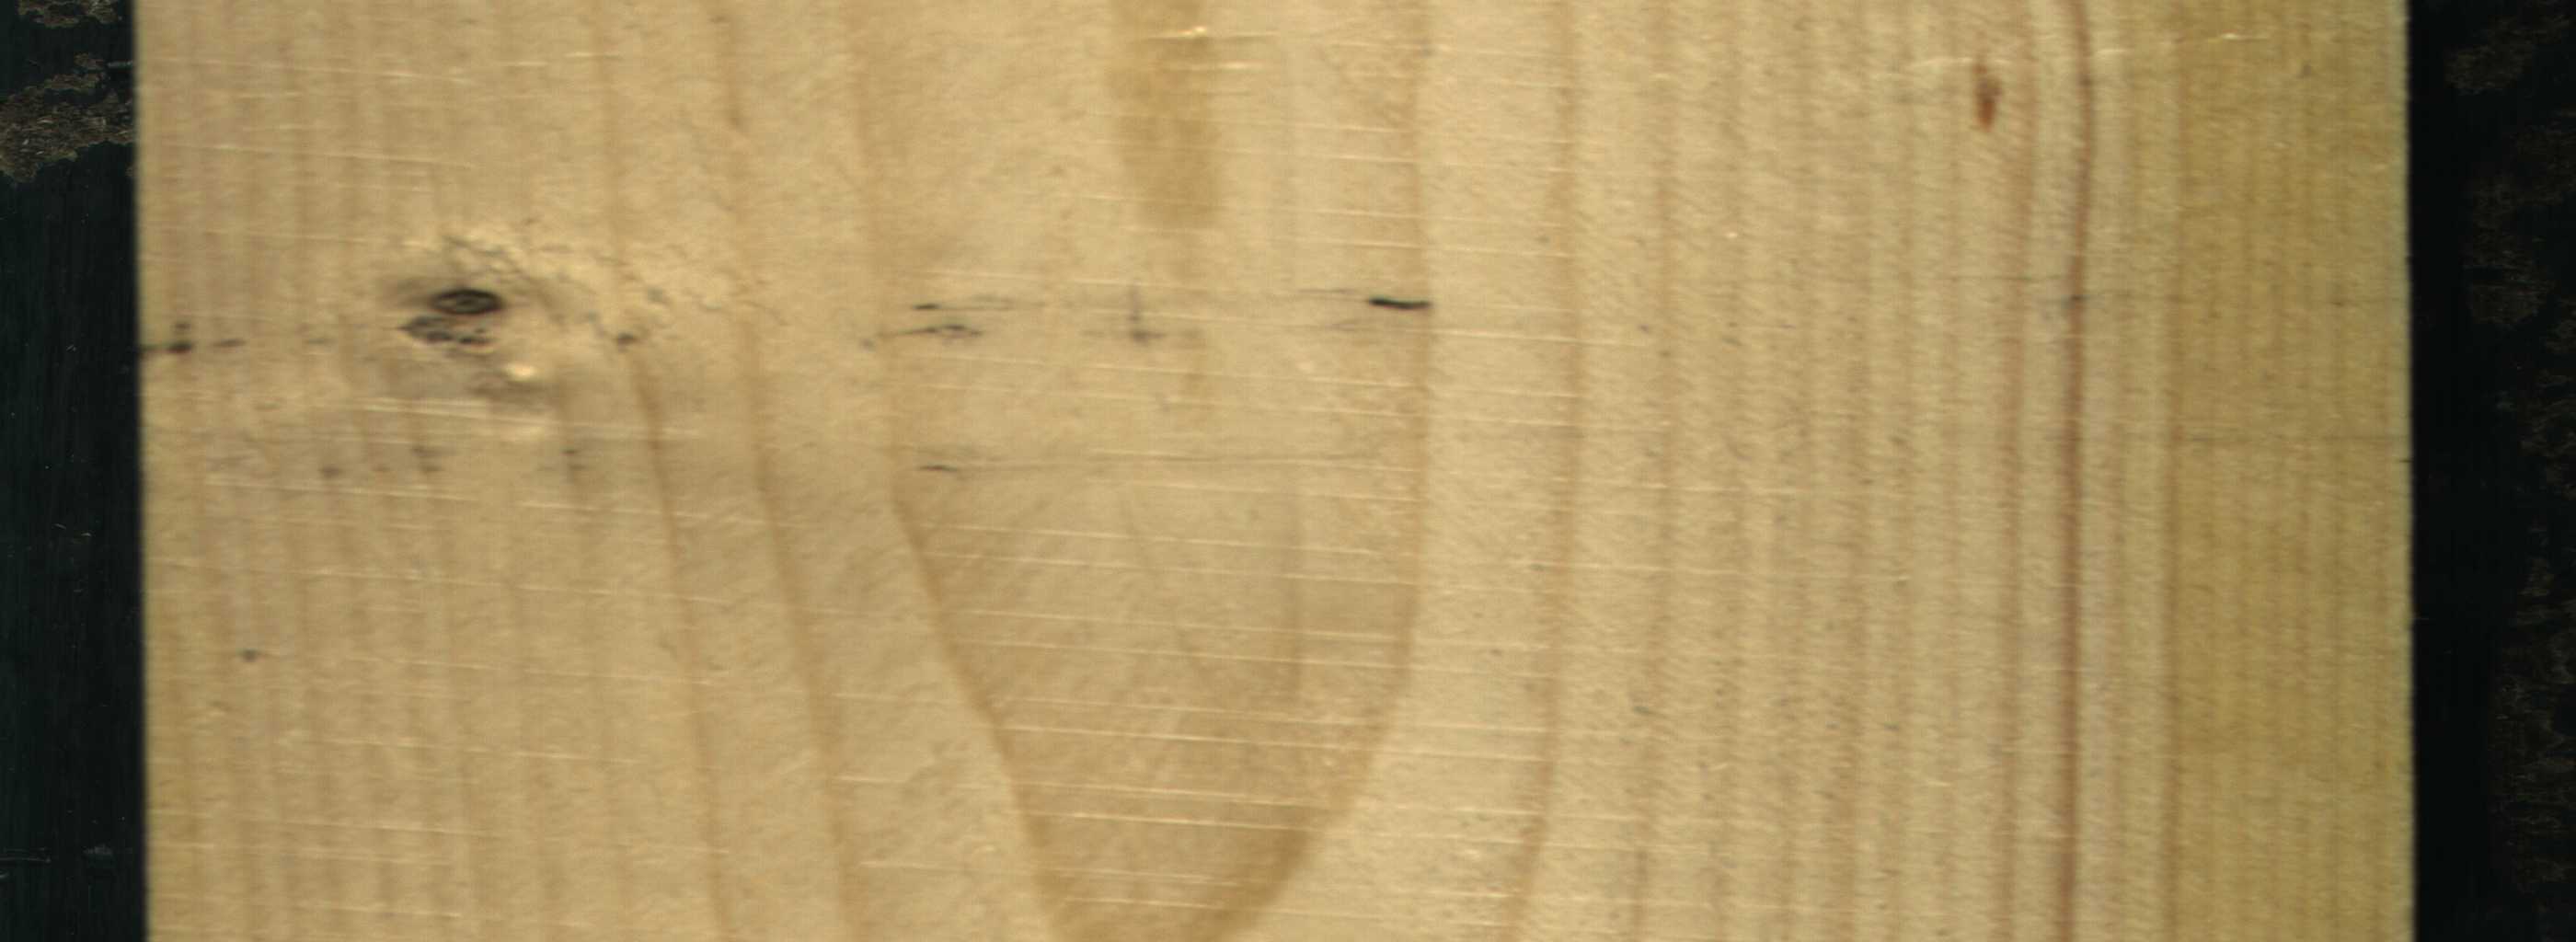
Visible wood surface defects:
resin
Dead_Knot